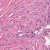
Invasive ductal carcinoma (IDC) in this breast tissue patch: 1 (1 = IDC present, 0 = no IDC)